九年级 · 度量几何学
如图, 在 Rt $\triangle A B C$ 中, $\angle C=90^{\circ}, A B=13, A C=5$, 则 $\cos A$ 的值是 ( )

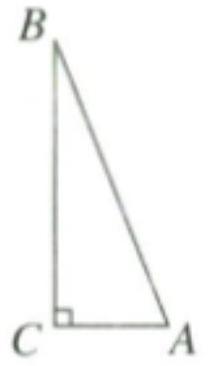
A. $\frac{12}{5}$
B. $\frac{5}{12}$
C. $\frac{12}{13}$
D. $\frac{5}{13}$
答案: D